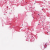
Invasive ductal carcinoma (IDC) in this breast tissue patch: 0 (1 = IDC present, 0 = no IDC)